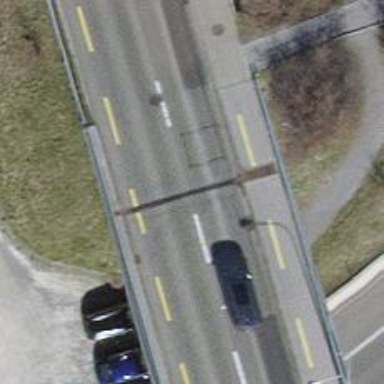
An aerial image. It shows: Secondary road bridge with asphalt surface. There is lane for cyclists on the left side and trolley wires above.